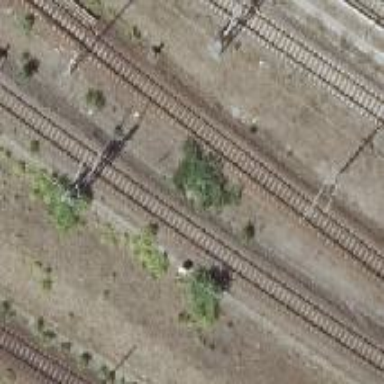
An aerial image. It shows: Siding railway line with electrified contact line for the trains.